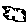
Label: cloud